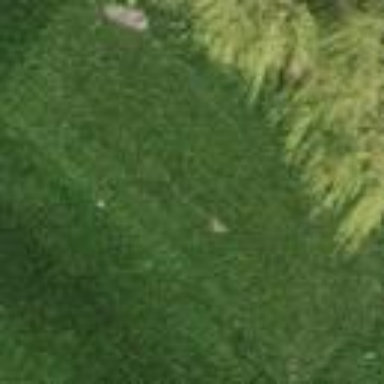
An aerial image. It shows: Grass area designated as golf tee.